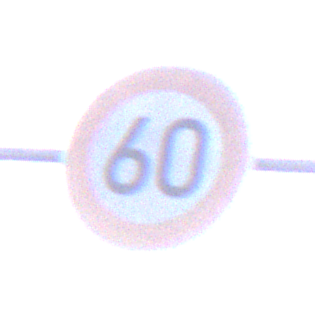
Verkehrszeichen: Geschwindigkeit60
Umgebung: Outdoor, Nature
Tageszeit: SunriseSunset
Wetter: Clear
Licht: Natural
Jahreszeit: NotSpecified
Kontrast: LowContrast